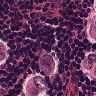
Metastatic tissue present: yes